Question: I have to generate XML and XSD from this diagram:

But an pops up.
I also encounter another
Is my code correct?
'''
1. A theater can have at least 1 screen but not more than 3.
2. A screen may have many shows and sometimes it may not have any show.
show-time example - 10 AM, 12 PM etc.
3. A show has information on the movie which has the director name, title
and the release date which can occur in any order.
4. A movie will have actors and actors may have many actor's name.
'''
'''
<?xml version="1.0" encoding="UTF-8"?>
<theater>
<name>rajat</name>
<address>mumbai</address>
<phone>987654</phone>
<screen>
<seats>30</seats>
<width>30</width>
<show>
<show-time>10 AM</show-time>
<movie>
<director>jade</director>
<title>game</title>
<release-date>10/10/2017</release-date>
<actors>
<name>james</name>
<name>aaron</name>
</actors>
</movie>
</show>
</screen>
</theater>
'''
'''
<?xml version="1.0" encoding="UTF-8"?>
<xsd:schema xmlns:xsd="https://www.w3.org/2001/XMLSchema"
attributeFormDefault="unqualified" elementFormDefault="qualified">
<xsd:element name="theater">
<xsd:complexType>
<xsd:sequence>
<xsd:element name="name" type="xsd:string"/>
<xsd:element name="address" type="xsd:string"/>
<xsd:element name="phone" type="xsd:long"/>
<xsd:element name="screen" maxOccurs="3"/>
<xsd:complexType>
<xsd:sequence>
<xsd:element name="seats" type="xsd:byte"/>
<xsd:element name="width" type="xsd:byte"/>
<xsd:element name="show" minOccurs="0"/>
<xsd:complexType>
<xsd:sequence>
<xsd:element name="show-time" type="xsd:string" maxOccurs="unbounded"
minOccurs="0"/>
<xsd:element name="movie"/>
<xsd:complexType>
<xsd:all>
<xsd:element name="director" type="xsd:string"/>
<xsd:element name="title" type="xsd:string"/>
<xsd:element name="release-date" type="xsd:string"/>
<xsd:element name="actors"/>
<xsd:complexType>
<xsd:sequence>
<xsd:element name="name" type="xsd:string" maxOccurs="unbounded"
minOccurs="0"/>
</xsd:sequence>
</xsd:complexType>
</xsd:element>
</xsd:all>
</xsd:complexType>
</xsd:element>
</xsd:sequence>
</xsd:complexType>
</xsd:element>
</xsd:sequence>
</xsd:complexType>
</xsd:element>
</xsd:sequence>
</xsd:complexType>
</xsd:element>
</xsd:schema>
'''
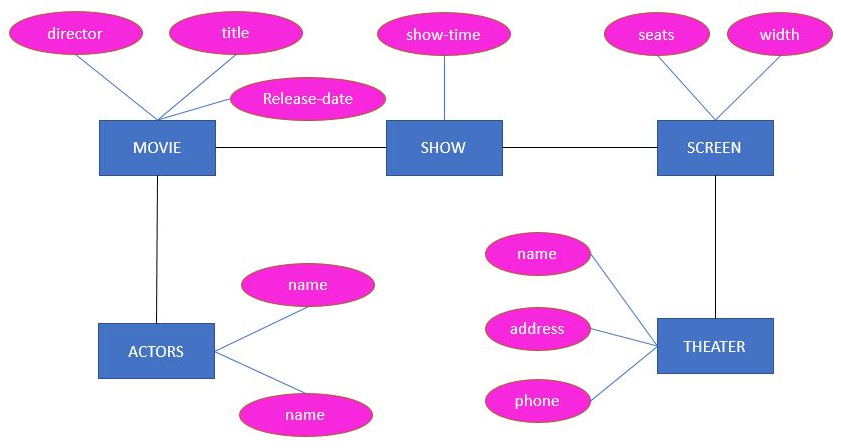
Answer: '''
xmlns:xsd="https://www.w3.org/2001/XMLSchema"
'''
must instead be
'''
xmlns:xsd="http://www.w3.org/2001/XMLSchema"
'''
'''
<xsd:element name="screen" maxOccurs="3"/>
<xsd:complexType>
'''
must instead be
'''
<xsd:element name="screen" maxOccurs="3">
<xsd:complexType>
'''
The above type of error occurs in multiple places.
Finally, use an XML editor and balance your closing tags.
---
Altogether, here is your XSD fixed to be syntactically valid:
'''
<?xml version="1.0" encoding="UTF-8"?>
<xsd:schema xmlns:xsd="http://www.w3.org/2001/XMLSchema"
attributeFormDefault="unqualified" elementFormDefault="qualified">
<xsd:element name="theater">
<xsd:complexType>
<xsd:sequence>
<xsd:element name="name" type="xsd:string"/>
<xsd:element name="address" type="xsd:string"/>
<xsd:element name="phone" type="xsd:long"/>
<xsd:element name="screen" maxOccurs="3">
<xsd:complexType>
<xsd:sequence>
<xsd:element name="seats" type="xsd:byte"/>
<xsd:element name="width" type="xsd:byte"/>
<xsd:element name="show" minOccurs="0">
<xsd:complexType>
<xsd:sequence>
<xsd:element name="show-time" type="xsd:string"
maxOccurs="unbounded"
minOccurs="0"/>
<xsd:element name="movie">
<xsd:complexType>
<xsd:all>
<xsd:element name="director" type="xsd:string"/>
<xsd:element name="title" type="xsd:string"/>
<xsd:element name="release-date" type="xsd:string"/>
<xsd:element name="actors">
<xsd:complexType>
<xsd:sequence>
<xsd:element name="name" type="xsd:string"
maxOccurs="unbounded"
minOccurs="0"/>
</xsd:sequence>
</xsd:complexType>
</xsd:element>
</xsd:all>
</xsd:complexType>
</xsd:element>
</xsd:sequence>
</xsd:complexType>
</xsd:element>
</xsd:sequence>
</xsd:complexType>
</xsd:element>
</xsd:sequence>
</xsd:complexType>
</xsd:element>
</xsd:schema>
'''
Validation against your XML document is left as an exercise for you to do.